Question: it is little bit hard to solve.. :D first you should solve my english :D :D
i want save a webbrowser snapshot like a this placement
//first : user clicks a linklabel
//
after : program navigates my browser
//
last : 5 seconds later program will takes snapshot of webbrowser.
i have this code for this.but..
'''
private void linkLabel1_LinkClicked(object sender, LinkLabelLinkClickedEventArgs e)
{
((WebKitBrowser)tabControl1.SelectedTab.Controls[0]).Navigate(linkLabel1.Text);
///how can i set after 5 seconds take snapshot
((WebKitBrowser)tabControl1.SelectedTab.Controls[0]).PageScreenshot.Save("thumb1.png", ImageFormat.Png);
}
'''
sorry for bad english :( i cannot explain more detailed.
edit:
i will try explain more detailed...
here is my new tab function of my web browser and i want take favorites screenshot.after when user open new tab ,user will see favorites with small photo...
so, if favorite doesnt have any pic,it will be first time.when user click to the link.it will navigates to favorite and then when document completed,it will take screenshot..thats all

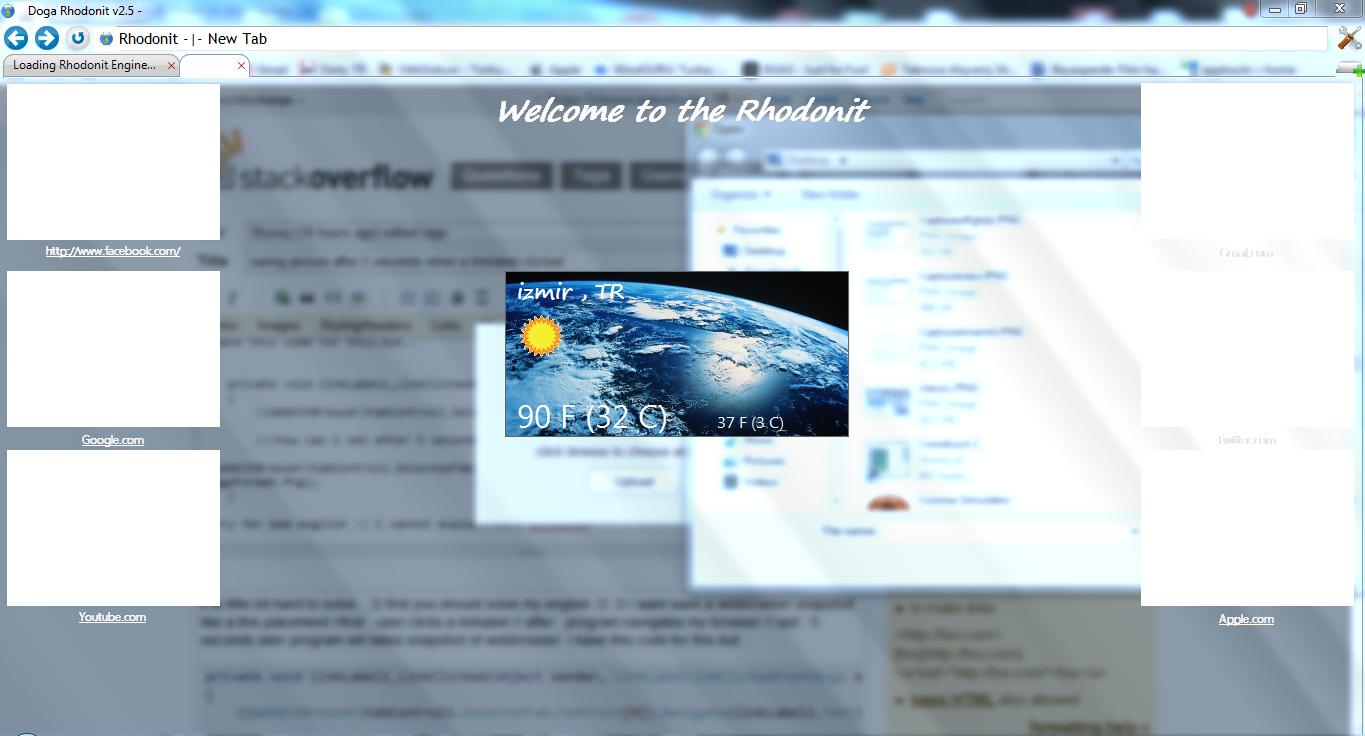
Answer: What I can comprehend from your post and comments, is that you have six <URL> and when the document is loaded, it has to take automatically a screenshot.
Now, as you would like to do all the same with the different linklabels, you should only create one event handler to handle the clicks of the different linklabels. You can just attach the _LinkClicked() event to any of the linklabels. You'll also have to define in your class some private field that will contain the LinkLabel that was last clicked on.
'''
private LinkLabel _lastClickedLinkLabel = null;
private void linkLabelX_LinkClicked(object sender, LinkLabelLinkClickedEventArgs e)
{
// Cast the sender to a LinkLabel object as you want to know which LinkLabel
// was clicked on
var senderLinkLabel = sender as LinkLabel;
if (senderLinkLabel != null)
{
((WebKitBrowser)tabControl1.SelectedTab.Controls[0]).Navigate(senderLinkLabel.Text);
_lastClickedLinkLabel = senderLinkLabel;
}
}
'''
Now as you want to take the screenshot after the page is loaded, you'll have to create the <URL>
'''
private void tabControl1_DocumentCompleted(Object sender, WebBrowserDocumentCompletedEventArgs e)
{
// Save the screenshot
// you might want to determine the filename dynamically, otherwise the file will be overwritten
((WebKitBrowser)tabControl1.SelectedTab.Controls[0]).PageScreenshot.Save("thumb1.png", ImageFormat.Png);
if (_lastClickedLinkLabel != null)
{
// Do something here based upon the _lastClickedLinkLabel
}
}
'''
Note that I don't have actual experience with that exact control, I just used a search engine to find all information.